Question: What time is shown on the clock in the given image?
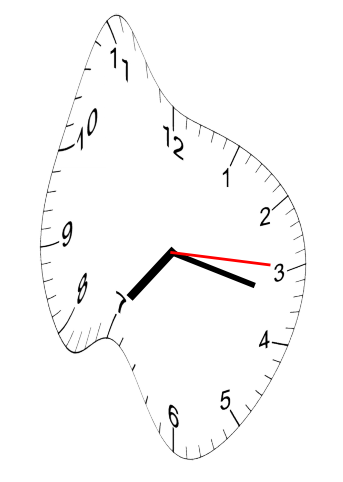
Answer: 07:17:15